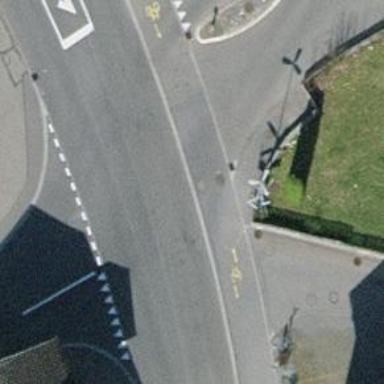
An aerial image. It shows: Bus stop with platform for public transport.